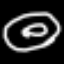
Label: donut